Question: GGplot2 prints out a warning when using 'scale_colour_gradient' twice in a plot, which I cannot suppress in knitr. Here is a screenshot of my browser after knitting an RHTML file:

I need to colour gradients, one for the line (cheap / dear of yield curve) and one for the instruments which is similar but subtly different (coloured dots).
Here is my ggplot code:
'''
ggp <- ggplot(polys, aes(x = xvals, y = yvals)) +
#geom_polygon(aes(fill = - value, group = id, alpha = value)) + # lovely blue
geom_polygon(aes(fill = value, group = id, alpha = value)) + # lovely shiny light blue middle draw me in
scale_x_log10(breaks = xaxtickpos, minor_breaks = NULL) +
theme(legend.position = "none", panel.background = element_rect(fill = "grey85", colour = NA)) +
xlab("maturity") + ylab("bps")
ggp <- ggp + geom_line(data = quanmelt[quanmelt[, "percentile"] %in% outerthresh, ],
aes(x = mat, y = value, group = percentile), colour = "white", size = 2)
ggp <- ggp + geom_line(data = quanmelt[quanmelt[, "percentile"] %in% innerthresh, ],
aes(x = mat, y = value, group = percentile), colour = "white", size = 1,
linetype = "dotted")
#add last few days line/today (this doesn't work very well hence commented out)
todayback <- todayline[todayline$daysback == 2, ] # get this historic lines
ggp <- ggp + geom_smooth(data = todayback, aes(x = mat, y = value, group = daysback),
colour = "darkred", linetype = "dashed",
se = FALSE, size = 1, method = "loess", span = (ifelse(smooth, 0.3, 0.1)))
#add boxplot
ggp <- ggp + geom_boxplot(data = meltcdlong, aes(x = mat, y = value, group = bond), outlier.size = NA,
colour = "grey30", alpha = 0.5, size = 0.2, width = 0.025)
# add the latest point
ggp <- ggp + geom_point(data = latestcdpoint, aes(x = mat, y = value, group = bond))
# now do labels (twice - one for above, one for below)
ggp <- ggp + geom_text(data = latestcdpoint[latestcdpoint$adjustvertvec == 1, ], aes(x = mat, y = labelposies, label = label),
angle = 90, colour = "grey20", size = 3, hjust = 0, alpha = 0.5)
ggp <- ggp + geom_text(data = latestcdpoint[latestcdpoint$adjustvertvec == 0, ], aes(x = mat, y = labelposies, label = label),
angle = 90, colour = "grey20", size = 3, hjust = 1, alpha = 0.5)
#now print a nice z-score graded colour line for the curve
todaytoday <- todayline[todayline$daysback == 0, ]
minz <- min(rescale(todaytoday[, "zscore"])) # for scaling of z-score line gradient colours
maxz <- max(rescale(todaytoday[, "zscore"]))
bpspline <- smooth.spline(todaytoday$mat, todaytoday$value, spar = 0.4) # Smooth out the curve with lots of points
zscorespline <- smooth.spline(todaytoday$mat, todaytoday$zscore) # and smooth out the zscores too
xplot <- seq(2, maxmat, by = 0.1)
todayplotter <- data.frame(mat = xplot, value = predict(bpspline, xplot)$y,
zscore = rescale(c(-5, 5, predict(zscorespline, xplot)$y))[-1:-2]) # build the plotter
ggp <- ggp + geom_path(data = todayplotter, aes(x = mat, y = value, colour = zscore), size = 2, linejoin = "bevel") +
scale_colour_gradientn(colours = gradientcolours, values = gradientscale, limits = c(minz, maxz))
#and the title
ggp <- ggp + ggtitle(cCode)
# now the test chart
mm <<- meltcdrecent[meltcdrecent$daysback == 0, ]
ggp <- ggp + geom_point(data = mm, aes(x = mat, y = value, colour = rescale(c(-5, 5, zscore))[-1:-2]), size = 6) +
scale_colour_gradientn(colours = gradientcolours, values = gradientscale, limits = c(0, 1))
ggp <- ggp + geom_point(data = mm, aes(x = mat, y = value), colour = "black", size = 4.5)
ggp <- ggp + geom_text(data = mm, aes(x = mat, y = value), label = round(mm$zscore, 1), colour = "white", size = 2, alpha = 0.7)
'''
It's quite complex, but you can see I have two 'scale_colour_gradient'(s).
Here is my knitr code:
'''
<!--begin.rcode changer, echo=FALSE, fig.height=4.5, fig.width=8
for(x in ac) {
g <- ggCD(x, plotit = FALSE)
suppressWarnings(plot(g$cdChart))
}
end.rcode-->
'''
I would like either to get rid of these warnings (they're not actual real warnings, so suppressWarnings doesn't work), or else, use 'scale_colour_gradient' in a way which does not produce this text in the first place.
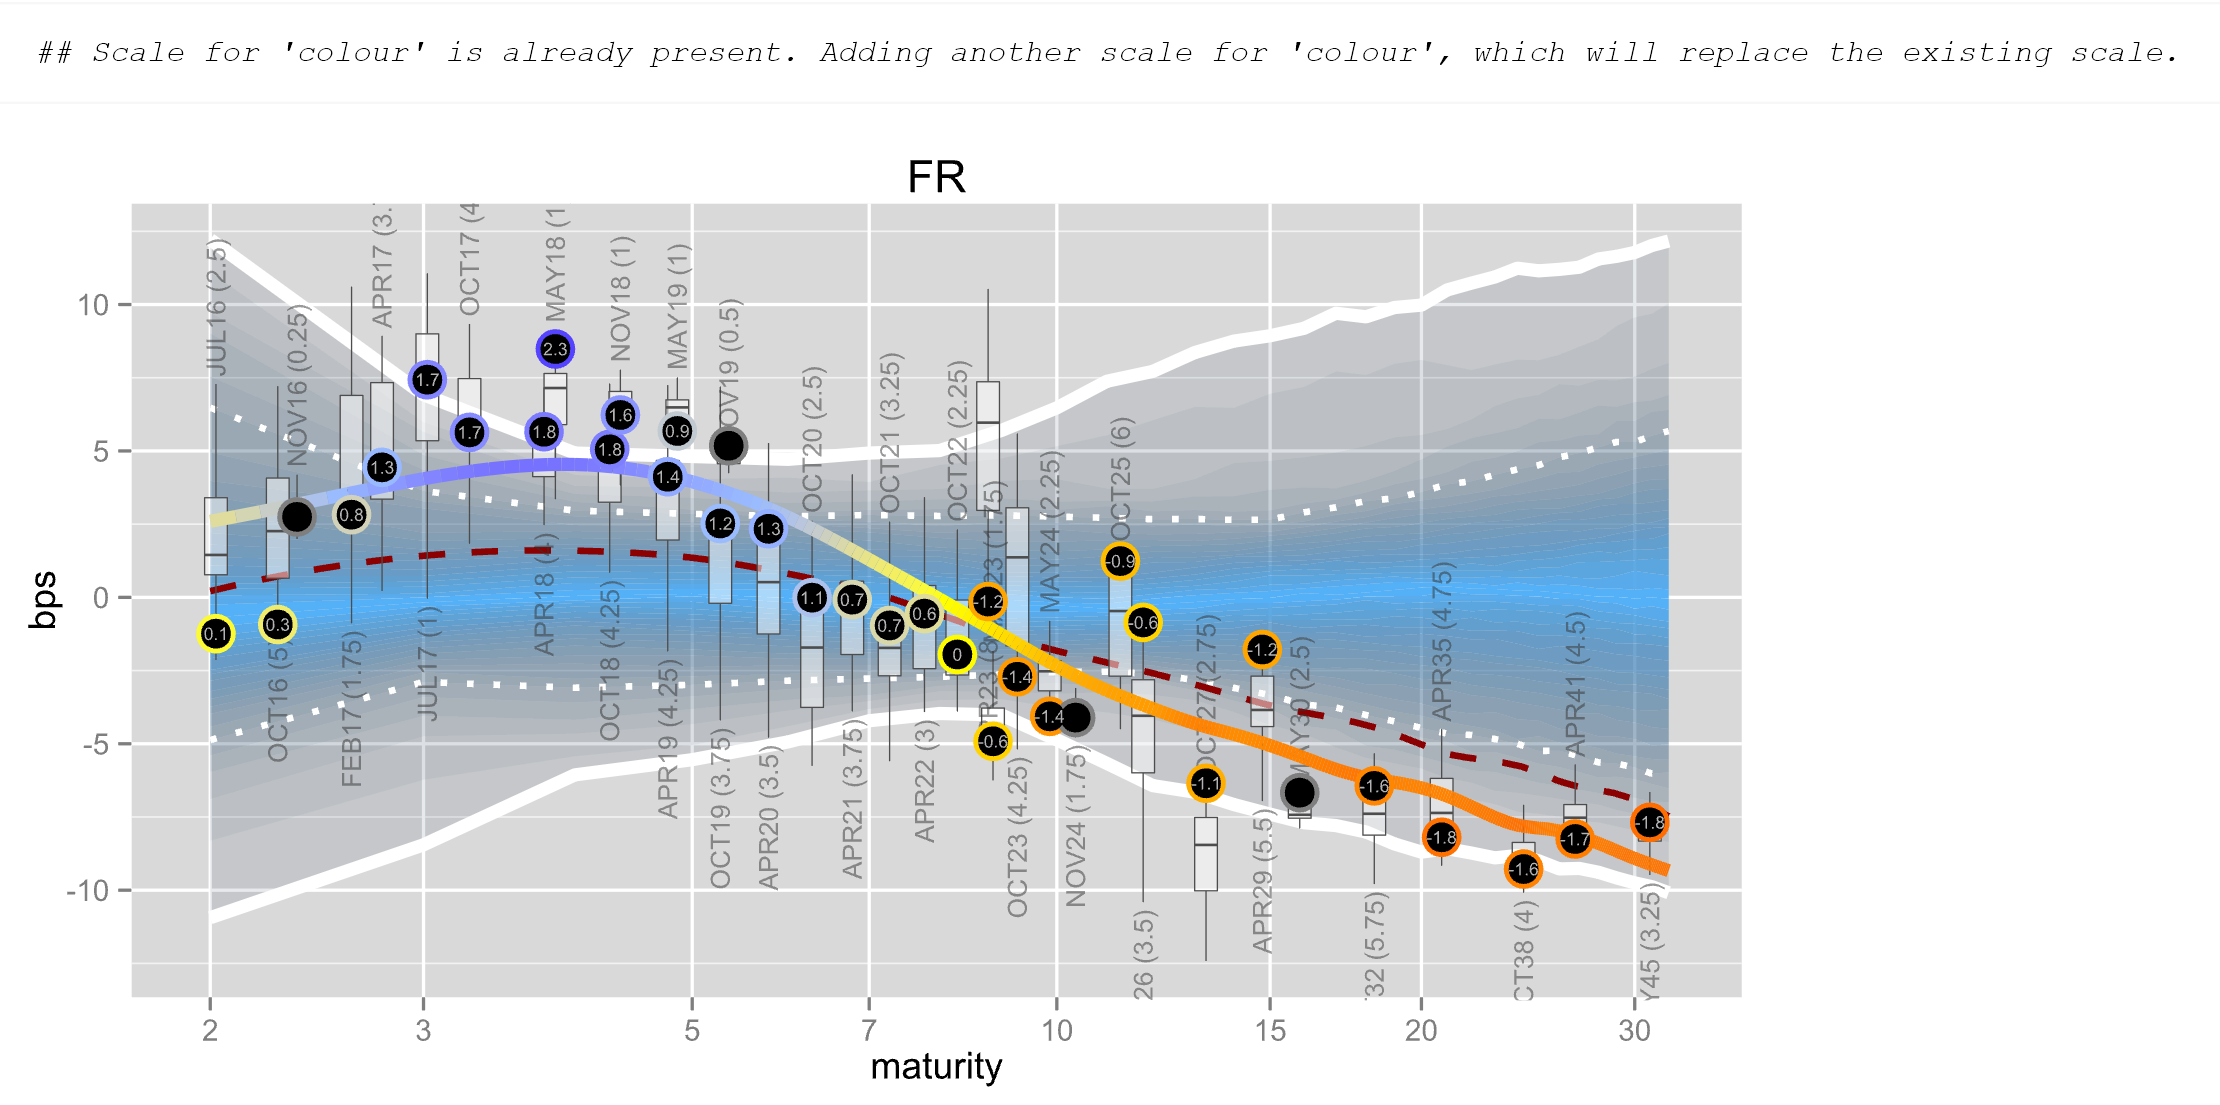
Answer: Change
'''
<!--begin.rcode changer, echo=FALSE, fig.height=4.5, fig.width=8
'''
into
'''
<!--begin.rcode changer, echo=FALSE, fig.height=4.5, fig.width=8, message=FALSE
'''